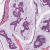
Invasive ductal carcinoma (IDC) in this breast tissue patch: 1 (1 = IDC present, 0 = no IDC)